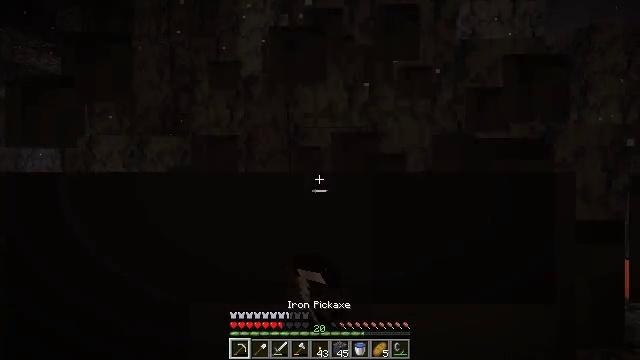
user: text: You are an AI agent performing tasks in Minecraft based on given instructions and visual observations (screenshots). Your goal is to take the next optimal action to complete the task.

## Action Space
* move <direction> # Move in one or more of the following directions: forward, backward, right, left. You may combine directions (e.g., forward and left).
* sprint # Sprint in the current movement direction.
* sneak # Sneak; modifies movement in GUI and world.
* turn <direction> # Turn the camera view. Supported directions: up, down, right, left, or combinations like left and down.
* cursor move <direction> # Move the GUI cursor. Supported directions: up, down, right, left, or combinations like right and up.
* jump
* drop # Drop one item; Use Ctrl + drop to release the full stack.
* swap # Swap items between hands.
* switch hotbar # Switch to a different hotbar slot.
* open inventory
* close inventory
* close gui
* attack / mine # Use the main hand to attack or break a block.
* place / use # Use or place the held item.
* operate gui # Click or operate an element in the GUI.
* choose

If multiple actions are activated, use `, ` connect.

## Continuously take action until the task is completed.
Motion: motion action
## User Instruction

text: Mine the basalt in the Nether.
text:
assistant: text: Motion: attack / mine